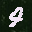
Label: 4